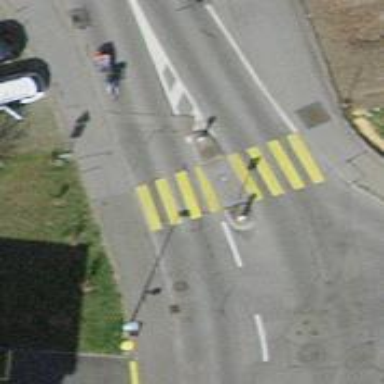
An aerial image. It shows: Uncontrolled crossing with pedestrian island.